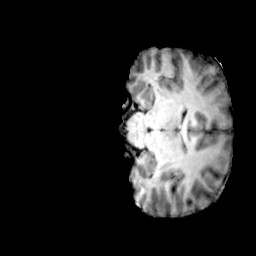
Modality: T1w
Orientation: coronal
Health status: ill
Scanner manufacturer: siemens
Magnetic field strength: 3 T
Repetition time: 2 s
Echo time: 0.00303 s